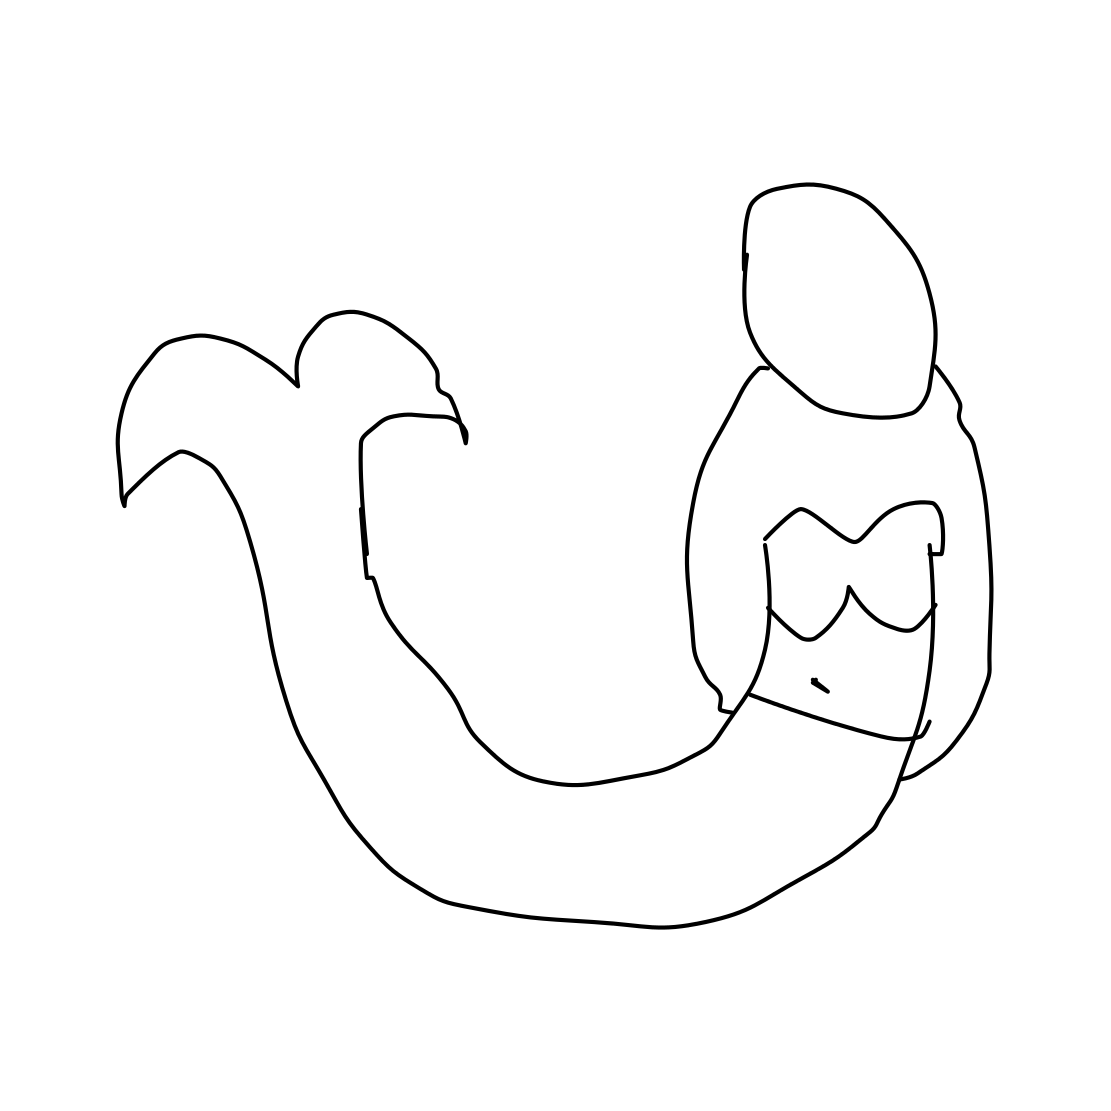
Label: mermaid